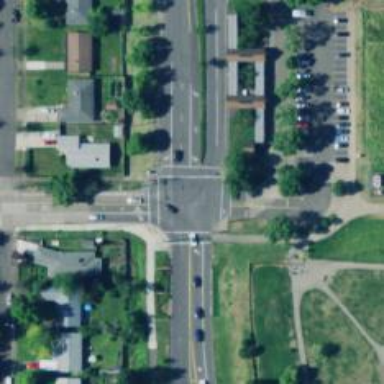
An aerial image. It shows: Solid stop line on the road.